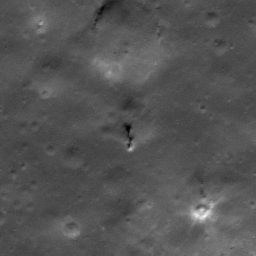
Pit: Copernicus 22
Host crater: Copernicus
Host type: impact_melt
Lunar coordinates: latitude 10.21, longitude 339.887